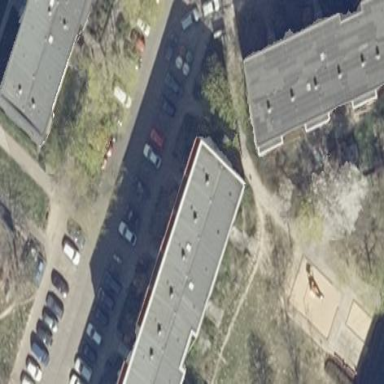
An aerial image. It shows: Building with apartments and flat roof.